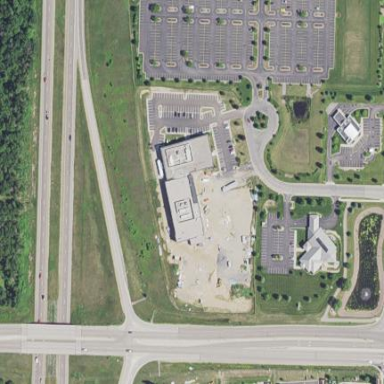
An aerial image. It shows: Healthcare facility identified as hospital.